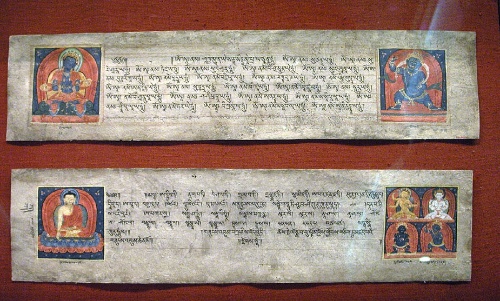
Date: 14th–15th century
Object type: Folio
Classification: Paintings
Medium: Inks and color on paper
Culture: Tibet
Dimensions: a: 25 3/8 x 5 7/8 in. (64.4 x 14.9 cm)
b: 24 1/2 x 6 in. (62.2 x 15.2 cm)
Department: Asian Art
Credit line: Anonymous Gift, 1986
Accession year: 1986
Repository: Metropolitan Museum of Art, New York, NY
Tags: Bodhisattvas|Avalokiteshvara|Vajrapani